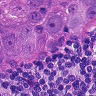
Metastatic tissue present: yes